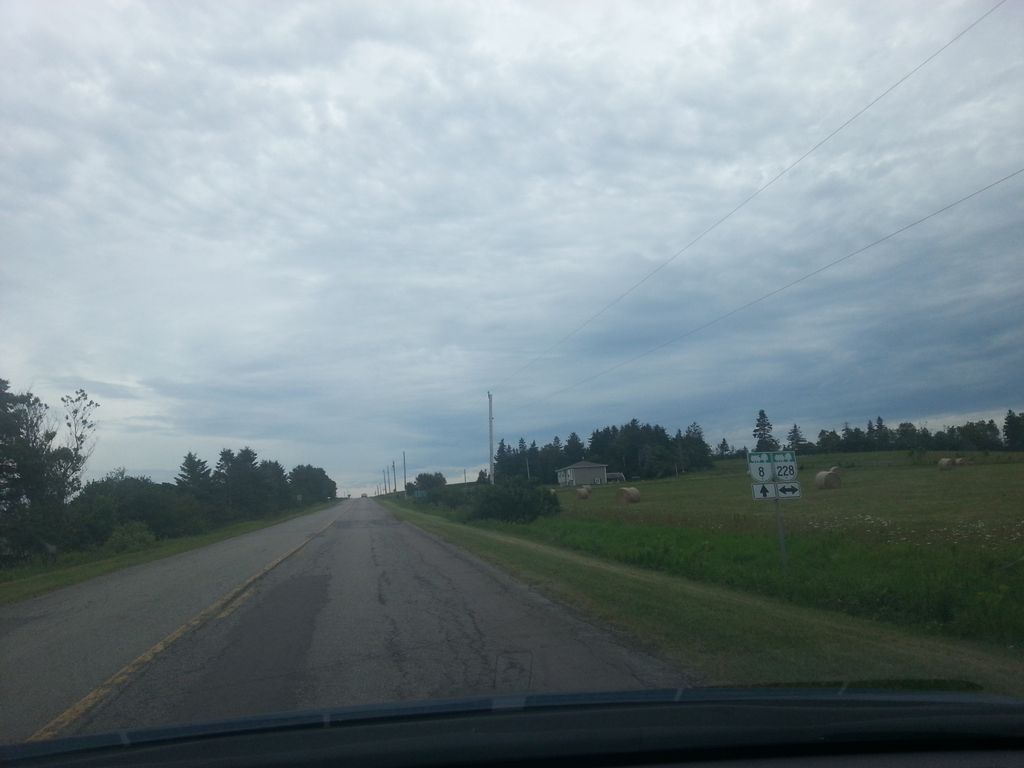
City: charlottetown